Question: EDIT: Is there someone that have some useful links about this topic? I mean good practices for writing reusable code and "abstraction"?
tl;dr - Read this comment <URL>
I have 3 'UITableViewController':
- 'CategoriesViewController'- 'RecipesViewController'- 'IngredientsViewController'
They're ordered hierarchically. Below an example of the hierarchy:
- - - - -

Each one of these has similar functionalities with the others.
For example they all have sorting (moving rows), deleting, adding (presenting a modal view) etc.
Currently I've repeated all the code for every view controller customizing the parts that are related to each one. For example they all have an instance variable like this:
'CategoriesViewController.m':
'''
@implementation CategoriesViewController {
NSMutableArray *categories;
}
'''
'RecipesViewController.m':
'''
@implementation RecipesViewController {
NSMutableArray *recipes;
}
'''
'IngredientsViewController.m':
'''
@implementation IngredientsViewController {
NSMutableArray *ingredients;
}
'''
Because I think there's a better way to organize this view controller I've tried to create a skeleton of 'MyListViewController.h':
'''
@interface MyListViewController : UITableViewController
@property (nonatomic, strong) NSMutableArray *list;
@end
'''
'MyListViewController.m':
'''
@implementation MyListViewController
- (NSInteger)numberOfSectionsInTableView:(UITableView *)tableView
{
return 1;
}
- (NSInteger)tableView:(UITableView *)tableView numberOfRowsInSection:(NSInteger)section
{
return [_list count];
}
- (UITableViewCell *)tableView:(UITableView *)tableView cellForRowAtIndexPath:(NSIndexPath *)indexPath
{
UITableViewCell *cell = [[UITableViewCell alloc] initWithStyle:UITableViewCellStyleDefault reuseIdentifier:@"ListCell"];
id currentObject = [_list objectAtIndex:indexPath.row];
cell.textLabel.text = [currentObject valueForKey:@"name"];
return cell;
}
- (void)tableView:(UITableView *)tableView commitEditingStyle:(UITableViewCellEditingStyle)editingStyle forRowAtIndexPath:(NSIndexPath *)indexPath
{
if (editingStyle == UITableViewCellEditingStyleDelete) {
// get item to delete
id object = [_list objectAtIndex:indexPath.row];
// remove it from list
[_list removeObjectAtIndex:indexPath.row];
// call callback
[self didFinishDeletingItem:object];
// delete row from tableview
[self.tableView deleteRowsAtIndexPaths:@[indexPath] withRowAnimation:UITableViewRowAnimationAutomatic];
}
}
- (void)didFinishDeletingItem:(id)item
{
}
'''
In this way, once I've subclassed it I have only to assign 'list' ivar to my data structure. And I can even override methods like 'didFinishDeletingItem:' for customizing the behavior of each controller.
Because it's the first time that I would use best practices of writing and organizing code in this way I would love to know your opinions AND which are the best ways to classes for reusing them following correctly the DRY principle.
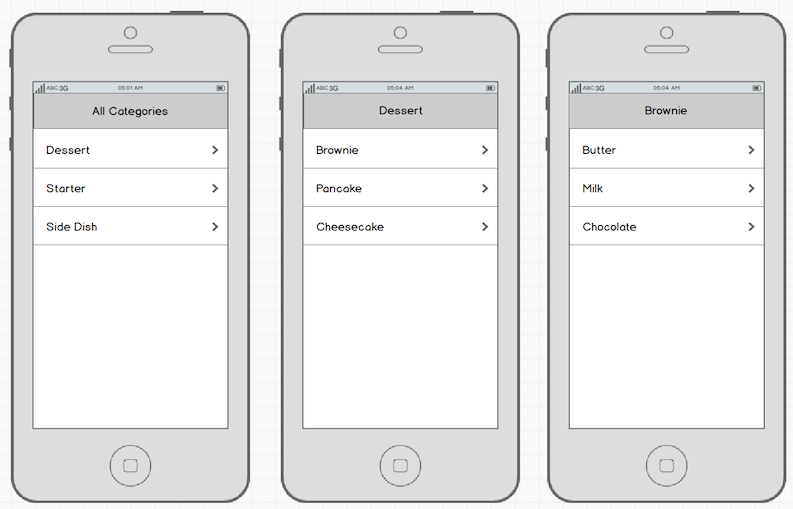
Answer: (This should be comment, but I can't comment yet).
Don't do
[_list count];
Use the property:
[self.list count]
Only access the ivar in the accessors, or you will get bitten somewhere along the line. This also goes for the other places you are using _list instead of self.list.
Your skeleton class looks OK and this is good coding. Extending on this: if the only thing later in that is different in the actual data for the items, you can create different subclasses of UITableViewCell. The the MyListViewController can see what type of objects are contained in the NSArray (or you can set a flag on MyListViewCOntroller) and use the appropriate UITableViewCell based on that (and hence display the data correctly.)